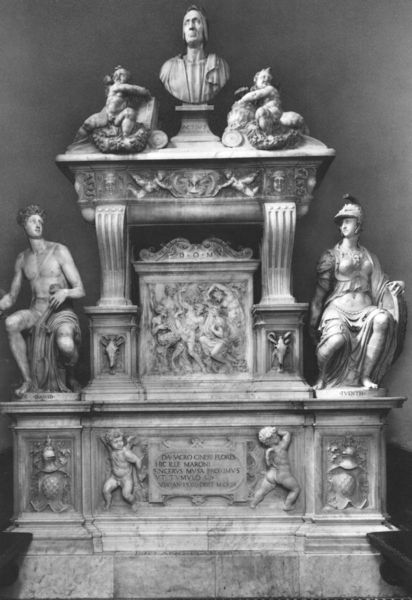
Titel: Grabmal des Jacobo Sannazaro
Künstler: Giovanni Angelo Montorsoli
Standort: Neapel, S. Maria del Parto (EU - I - Kampanien)
Schlagwörter: mann, nackt, marmor, männer, säule, tuch, schädel, sockel, stein, amphore, engel, putto, relief, tafel, inschrift, büste, verzierung, foto, denkmal, torso, soldat, helm, kranz, altar, gesims, statuen, voluten, grab, götter, heilige, empire, amor, putten, athene, grabmal, athena, steinmetzarbeit, epitaph, grabstein, puten, halbrelief, portraitbüste